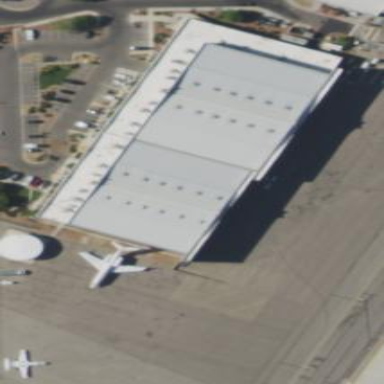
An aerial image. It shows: Hangar.